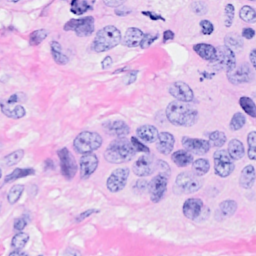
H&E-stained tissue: Breast